Question: I write the code in SAS enterprise guide 8.3, and find there is space in the name of the file. Anyone knows why? please reference the attached screenshot for details. The space is after the character "Y_2021"; Thanks
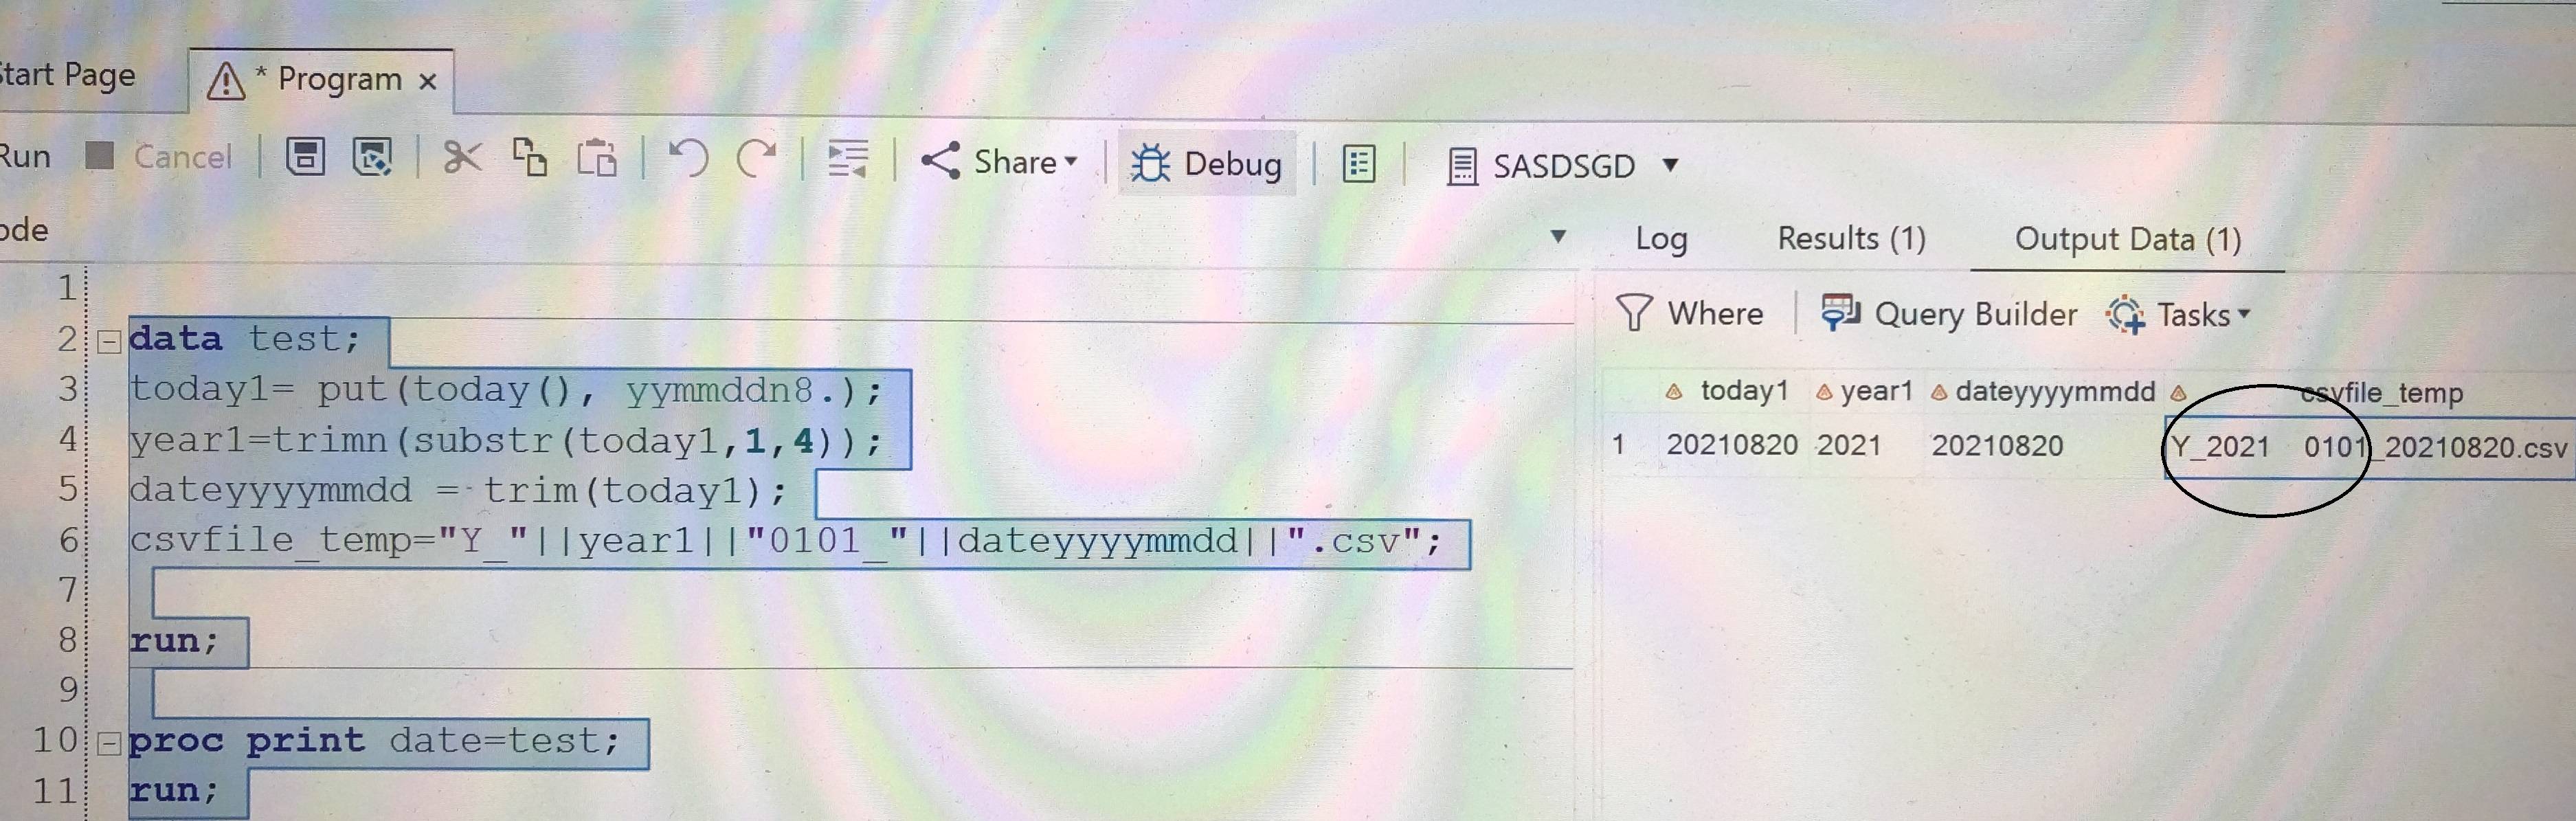
Answer: 'year1' is being padded with spaces by the concatenation operator. It is a a better practice to use 'cats', 'catt', or 'catx' rather than the '||' operator for concatenation. These functions ensure that the values being concatenated are not padded.
Use the code below instead.
'''
csvfile_temp = cats('Y_', year1, '0101_', dateyyyymmdd, '.csv');
'''